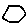
Label: hexagon